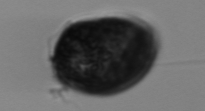
Label: Prorocentrum